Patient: sex M, age 81
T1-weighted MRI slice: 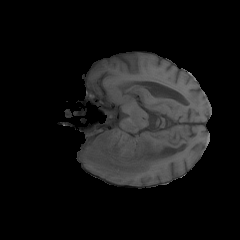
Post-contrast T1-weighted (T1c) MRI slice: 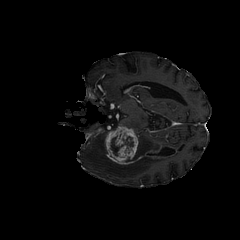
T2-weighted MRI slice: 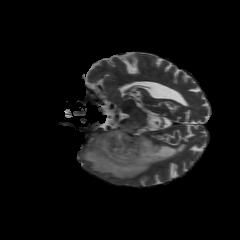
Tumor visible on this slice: yes
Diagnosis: Glioblastoma, IDH-wildtype
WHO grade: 4